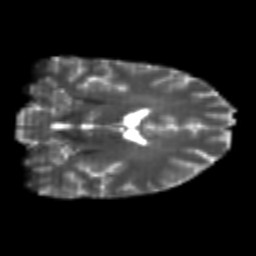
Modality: T2w
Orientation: coronal
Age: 21
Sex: female
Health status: healthy
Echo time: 0.074 s